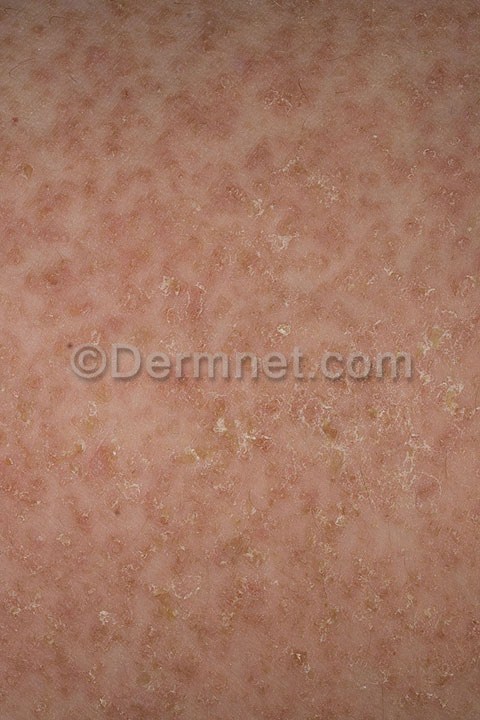
Disease: Bullous Disease Photos